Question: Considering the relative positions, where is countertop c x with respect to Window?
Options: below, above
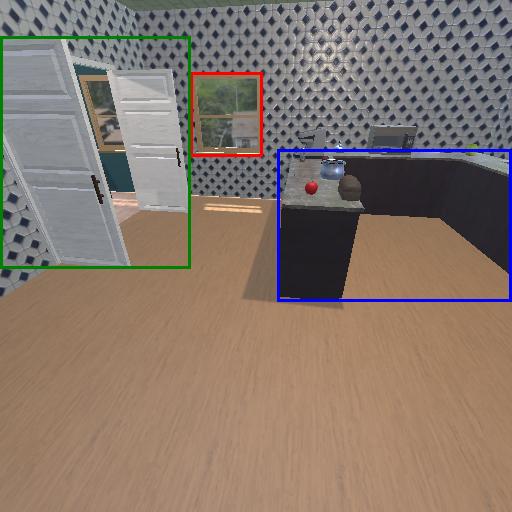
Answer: below